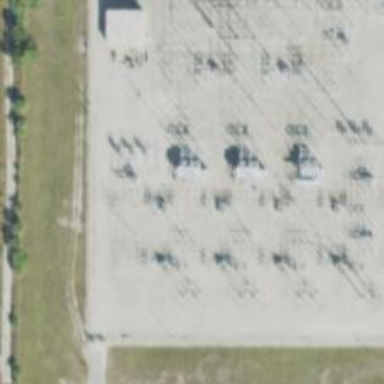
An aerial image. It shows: Switch used for power control.